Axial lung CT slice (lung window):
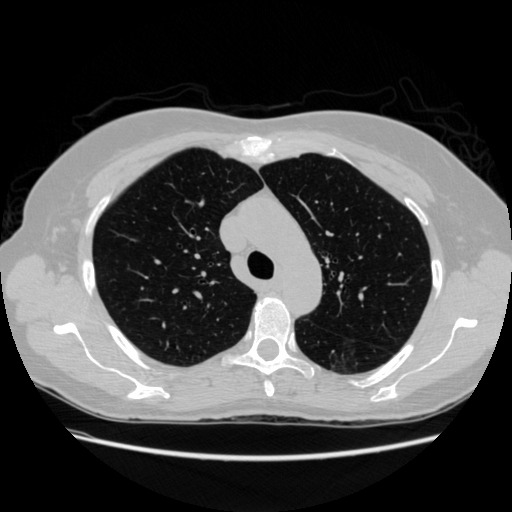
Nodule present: yes
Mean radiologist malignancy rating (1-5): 4.5